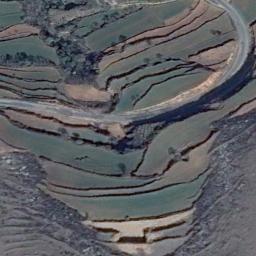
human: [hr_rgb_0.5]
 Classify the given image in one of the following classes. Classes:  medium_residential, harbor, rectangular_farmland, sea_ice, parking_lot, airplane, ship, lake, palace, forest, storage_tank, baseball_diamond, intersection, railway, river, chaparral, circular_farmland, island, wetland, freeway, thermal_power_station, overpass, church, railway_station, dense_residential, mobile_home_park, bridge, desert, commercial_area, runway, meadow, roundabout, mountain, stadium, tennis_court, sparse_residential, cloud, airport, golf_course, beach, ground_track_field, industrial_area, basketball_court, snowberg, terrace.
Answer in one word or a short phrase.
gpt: terrace